Aerial crown-view tile of a tropical tree (Barro Colorado Island, Panama), acquired 20250217:
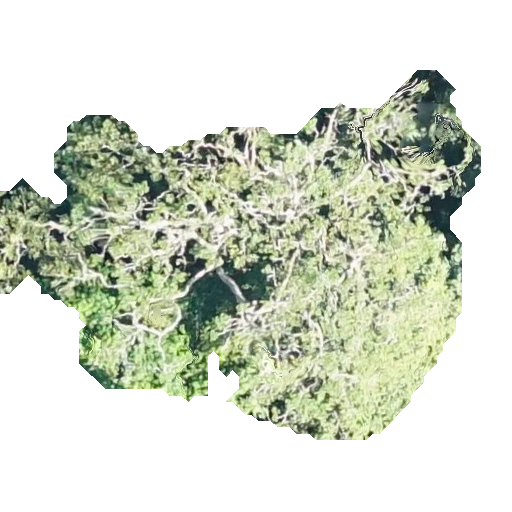
Species: Jacaranda copaia
GBIF accepted scientific name: Jacaranda copaia
Crown area: 174.623 m²